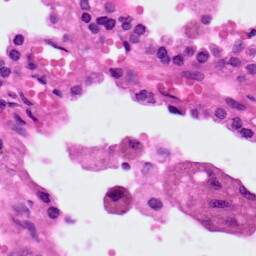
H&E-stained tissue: Lung